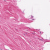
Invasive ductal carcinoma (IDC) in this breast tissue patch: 0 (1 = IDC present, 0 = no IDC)